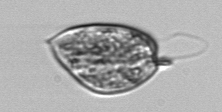
Label: Prorocentrum_micans